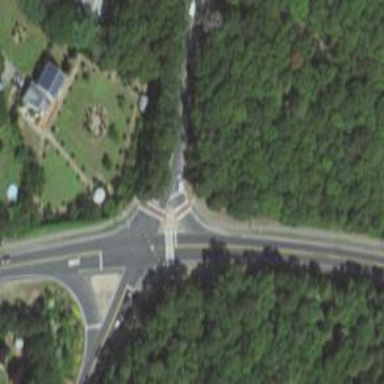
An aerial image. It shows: Crossing road.